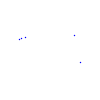
Particle: proton